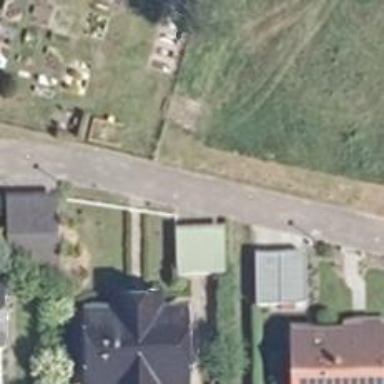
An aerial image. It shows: Residential road with asphalt surface.